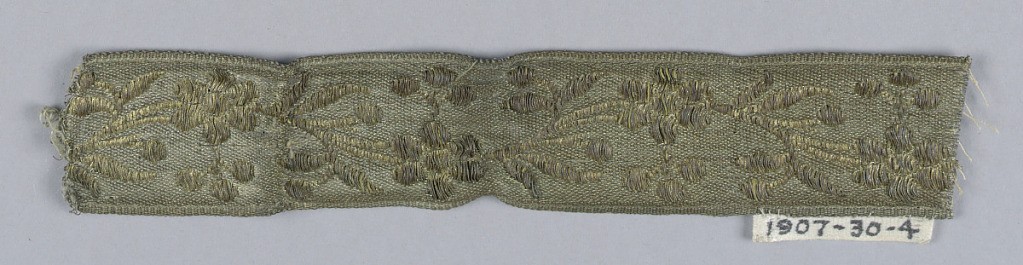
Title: Trimming
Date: mid-19th century
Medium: silk and metallic thread Technique: woven
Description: Galloon with design of curving stem with flowers, leaves and fruit; furnishing trim